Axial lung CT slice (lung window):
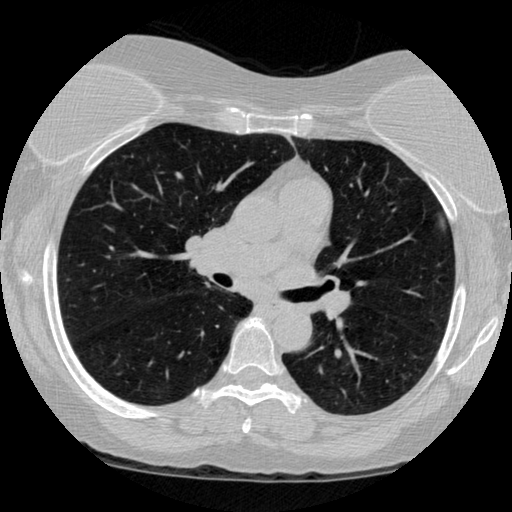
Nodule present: no